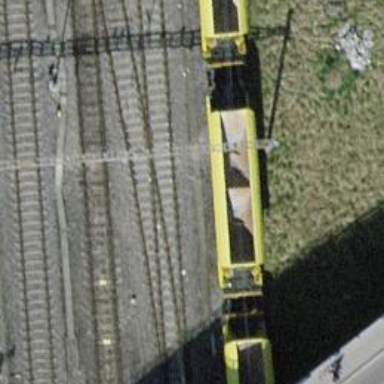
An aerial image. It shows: Single-track electrified railway siding with contact line for service.